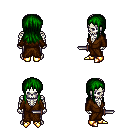
a pixel art fantasy rpg character, male body template, skeleton, brown robe, metal pants, green unkempt hairstyle, gold boots, dagger, four views (front, back, left, right), 2x2 character sprite sheet, small pixel art, hard edges, no anti-aliasing